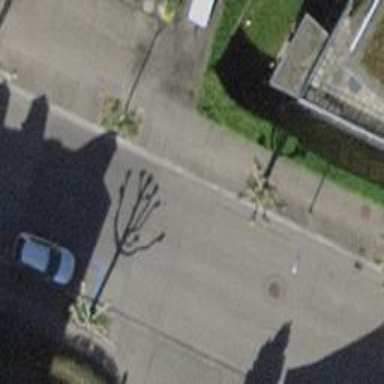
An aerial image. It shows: Avenue lined with trees.